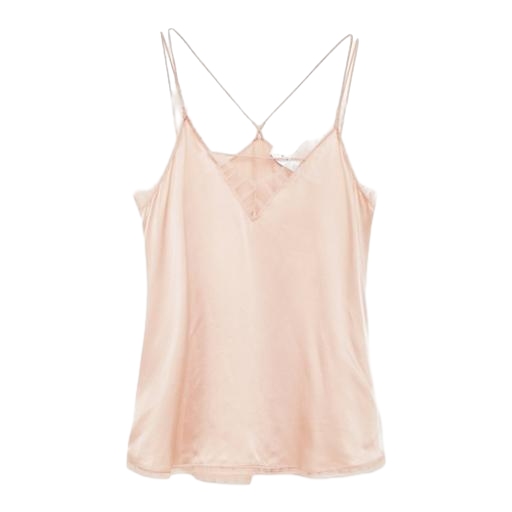
pink strappy top lace, pink lace-accented top, pink lace-trimmed top, white background